Field crop: maize
Growth stage: 2
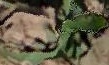
Species: maize